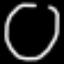
Label: donut